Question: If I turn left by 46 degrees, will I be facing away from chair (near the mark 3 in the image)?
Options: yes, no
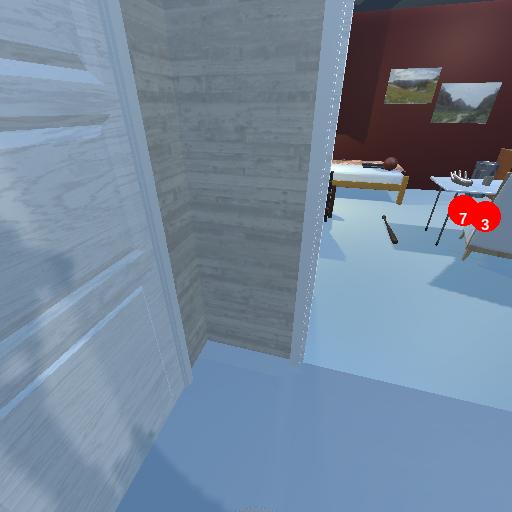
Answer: yes